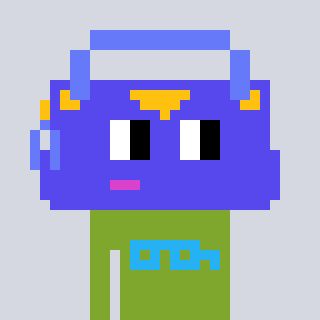
a pixel art character with square blue glasses, a bag-shaped head and a slimegreen-colored body on a cool background